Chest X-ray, AP view. Patient: 27 years old, sex M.
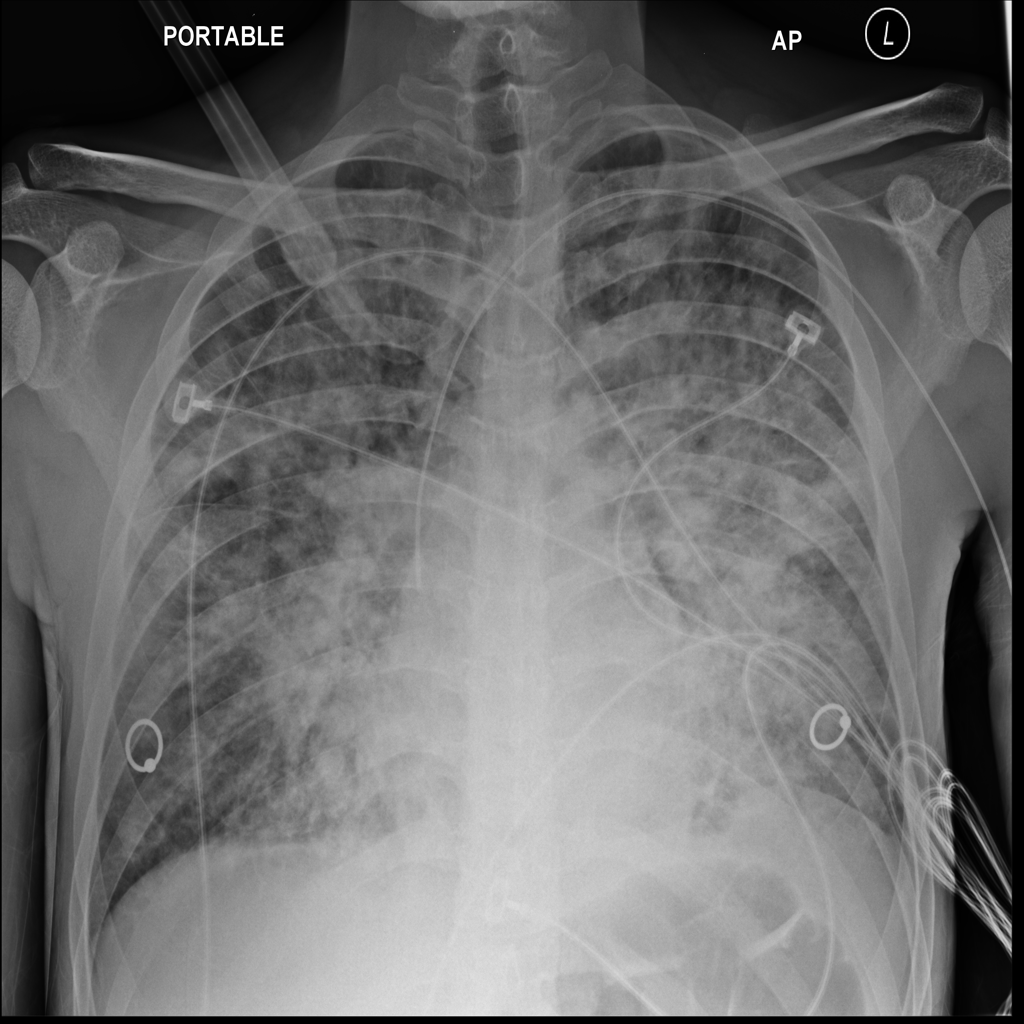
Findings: Edema, Infiltration, Nodule